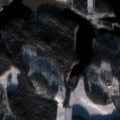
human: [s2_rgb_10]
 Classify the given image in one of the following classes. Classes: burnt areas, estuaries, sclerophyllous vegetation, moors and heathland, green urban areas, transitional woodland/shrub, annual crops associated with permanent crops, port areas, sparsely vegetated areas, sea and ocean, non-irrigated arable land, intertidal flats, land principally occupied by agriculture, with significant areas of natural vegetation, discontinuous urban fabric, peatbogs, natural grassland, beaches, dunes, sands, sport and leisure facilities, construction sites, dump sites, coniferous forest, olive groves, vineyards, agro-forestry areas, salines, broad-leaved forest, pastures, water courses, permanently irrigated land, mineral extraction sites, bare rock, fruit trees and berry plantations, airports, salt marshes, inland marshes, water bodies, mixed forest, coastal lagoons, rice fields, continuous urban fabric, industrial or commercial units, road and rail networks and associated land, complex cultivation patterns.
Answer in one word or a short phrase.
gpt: land principally occupied by agriculture, with significant areas of natural vegetation, coniferous forest, mixed forest, transitional woodland/shrub, water bodies